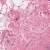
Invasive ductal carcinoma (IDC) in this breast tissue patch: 0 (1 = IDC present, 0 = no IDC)